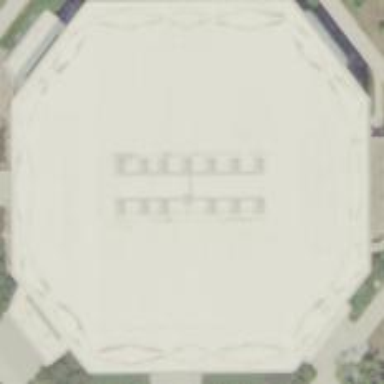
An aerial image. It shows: White-roofed stadium with basketball facilities.